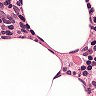
Metastatic tissue present: no